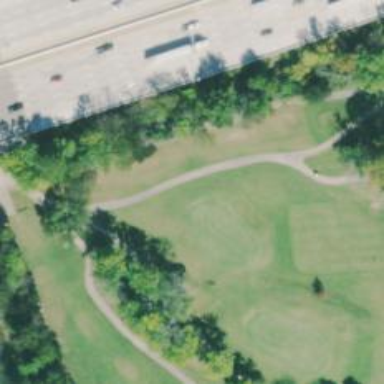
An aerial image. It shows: Footway that serves as golf path.